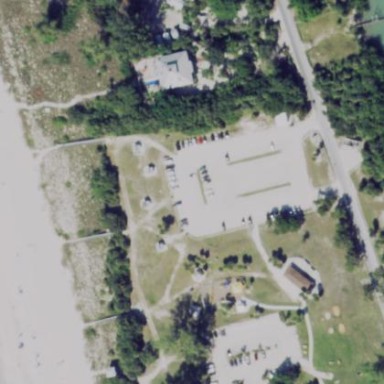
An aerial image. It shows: Parking area with sand surface.